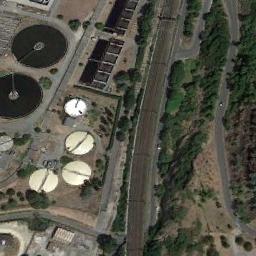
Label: railway